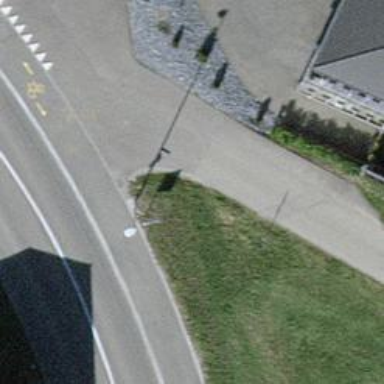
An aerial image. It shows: Well-maintained track road with grade 1 tracktype.